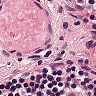
Metastatic tissue present: no